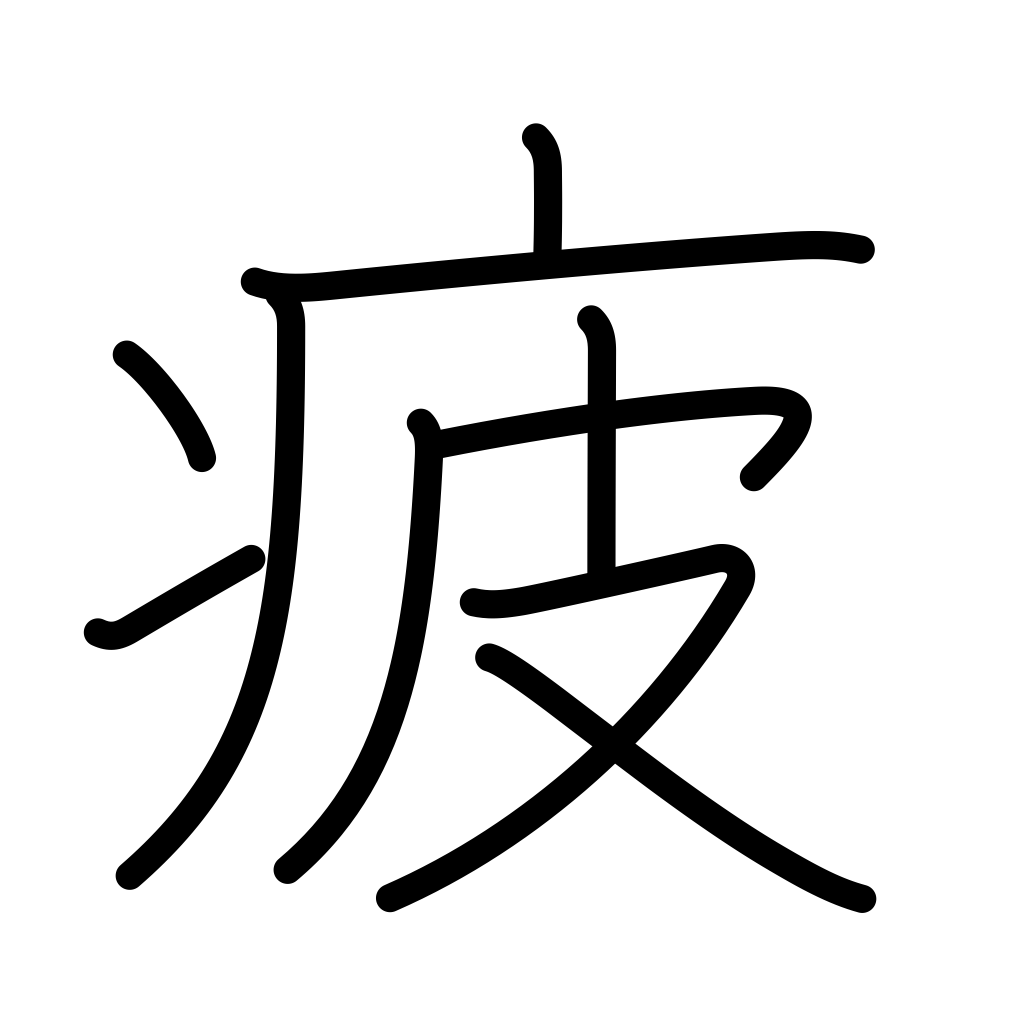
Meaning: exhausted, tire, weary